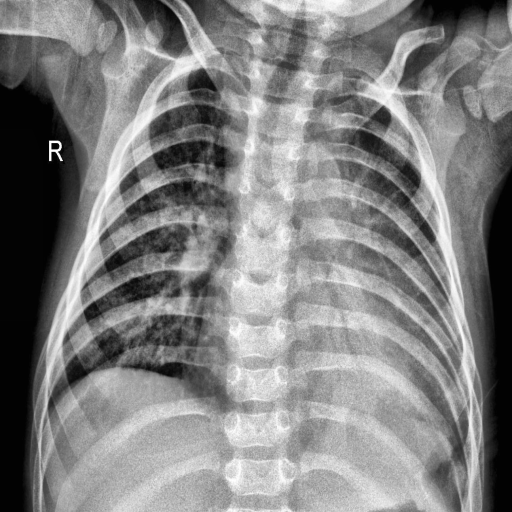
Finding: PNEUMONIA